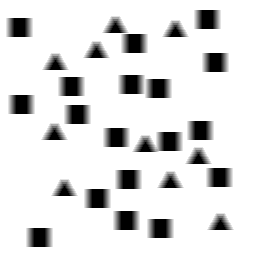
Squares: 18
Triangles: 10
Stars: 0
Total shapes: 28